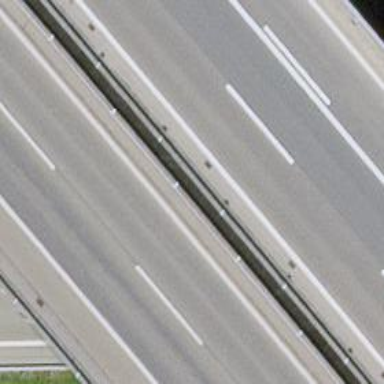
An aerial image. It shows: Motorway link.